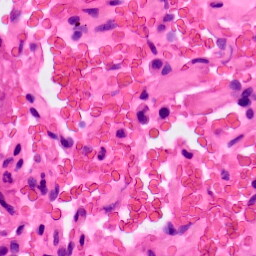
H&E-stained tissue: Lung